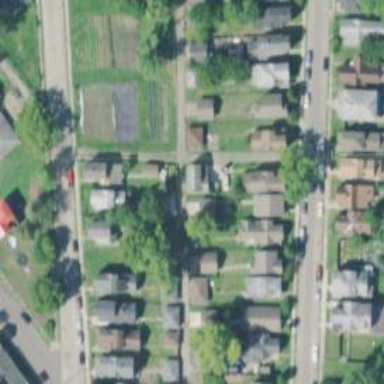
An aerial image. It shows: Alley classified as service road.